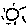
Label: sun